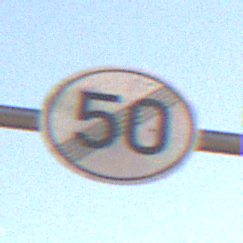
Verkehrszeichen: EndeGeschwindigkeit50
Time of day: SunriseSunset
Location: Outdoor (RoadRail)
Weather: PartlyCloudy
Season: NotSpecified
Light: Natural